Question: I'm trying to use <URL> on my shared sever through SSH. I've taken the following steps:
1. Created the folder fossil (in my user root, which gives the path /fossil/)
2. Uploaded the linux build of Fossil in /fossil/
3. Gave both the fossil folder and file CHMOD 755
However, using SSH and cd'ing into /fossil (which is the correct path), and then using any command only results in 'Segmentation fault'.

Any suggestions on how to solve this problem are greatly appreciated.
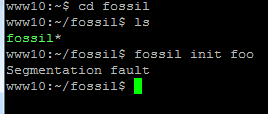
Answer: I was, like Greg said, most likely using the wrong build. <URL> solved my problem and now it works great.